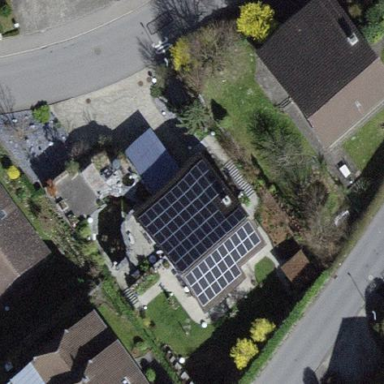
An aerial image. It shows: Solar power generator.